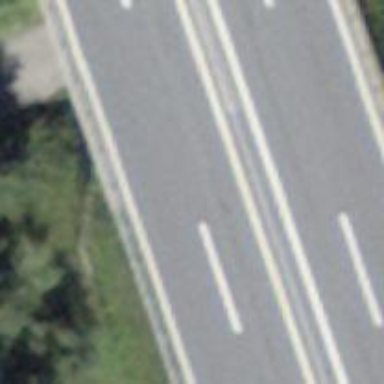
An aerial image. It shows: Motorroad bridge with asphalt surface. It is classified as trunk highway.